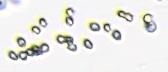
Label: Phaeocystis